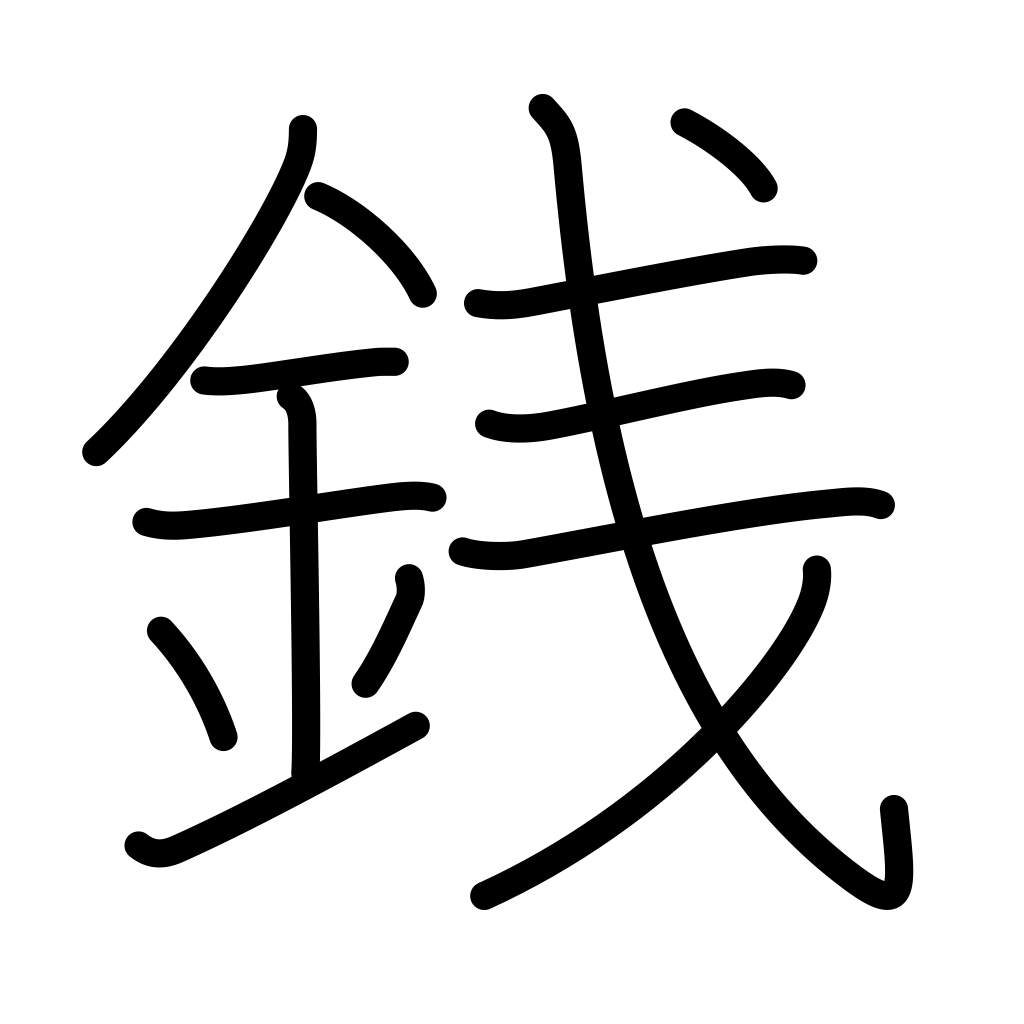
Meaning: coin, .01 yen, money